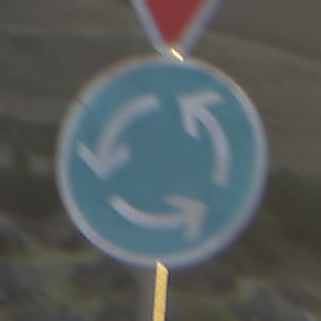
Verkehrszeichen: Kreisverkehr
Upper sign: VorfahrtGewaehren
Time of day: SunriseSunset
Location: Outdoor (Nature)
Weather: Clear
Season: NotSpecified
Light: Natural